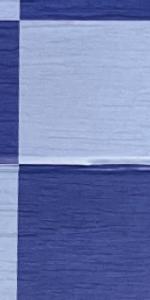
Label: Empty